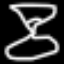
Label: hourglass